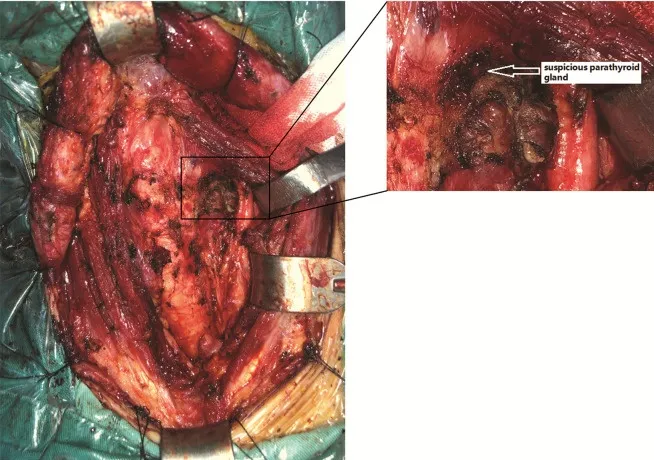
A suspicious parathyroid gland was found in the superior left area of the thyroid bed.
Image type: medical_photograph (other_medical_photograph)